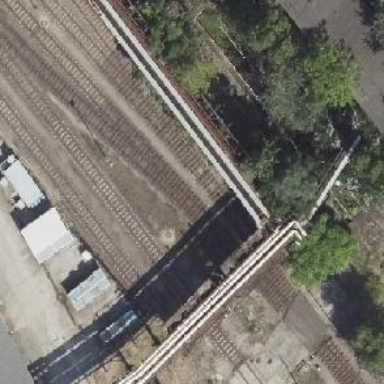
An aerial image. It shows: Railway switch.